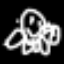
Label: octagon